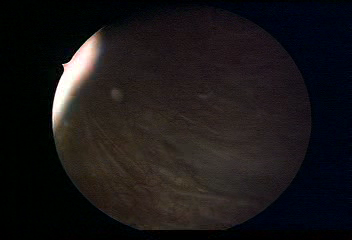
Modality: WLC
Class: Normal mucosa
Bladder cancer association: No